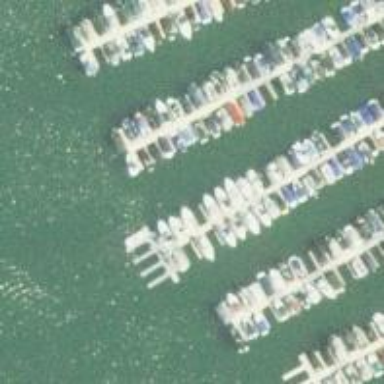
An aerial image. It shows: Man-made pier.